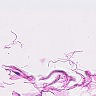
Metastatic tissue present: no